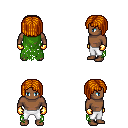
a pixel art fantasy rpg character, male body template, human, dark skin, green tattered cape, white pants, dark blonde pageboy hairstyle, gold gloves, four views (front, back, left, right), 2x2 character sprite sheet, small pixel art, hard edges, no anti-aliasing